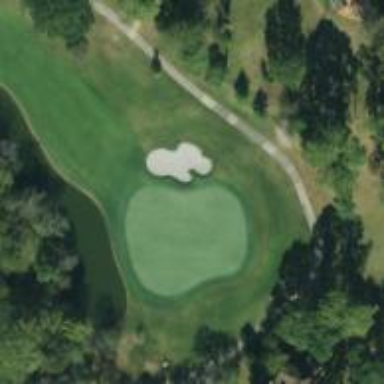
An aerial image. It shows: Golf hole.